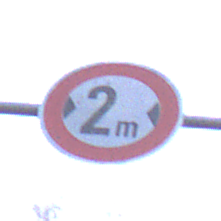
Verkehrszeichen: TatsaechlicheBreite2
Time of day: MorningAfternoon
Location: Outdoor (Nature)
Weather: PartlyCloudy
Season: NotSpecified
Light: Natural